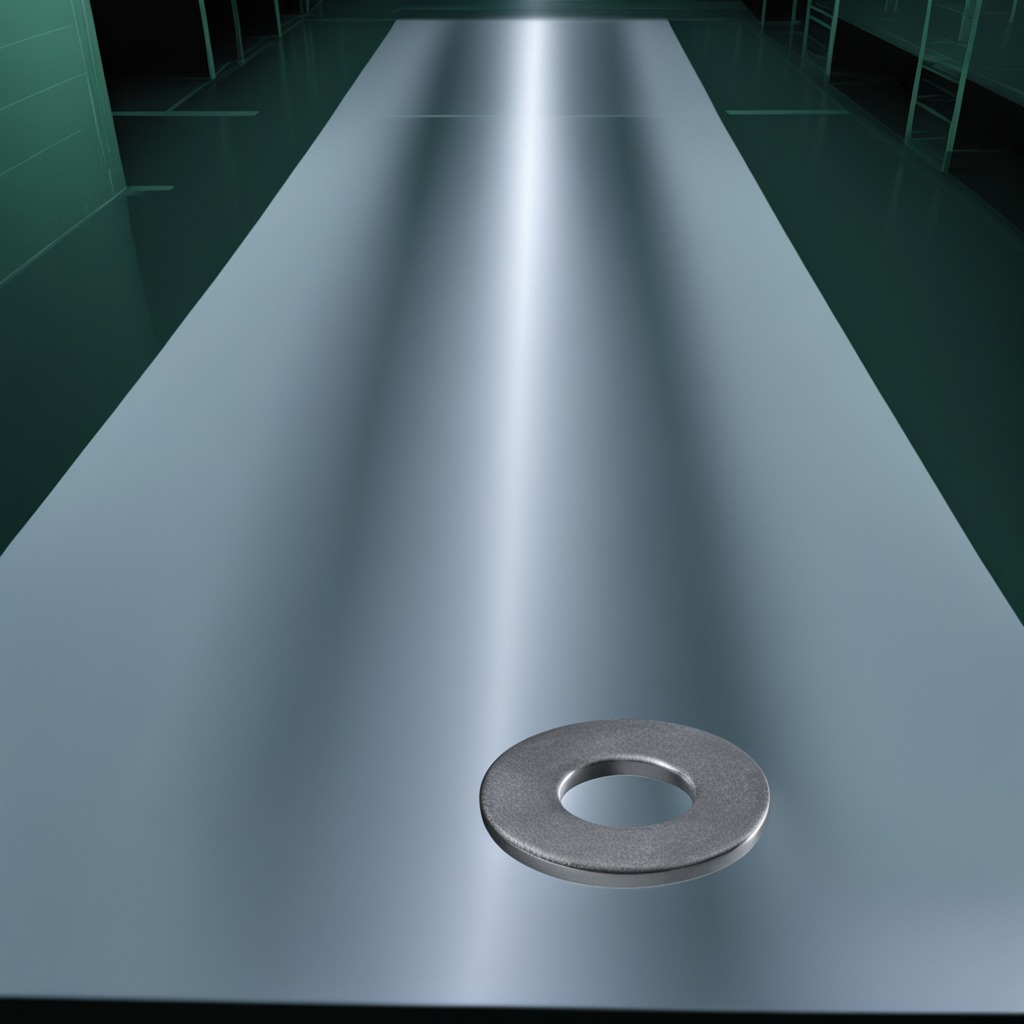
A flat metal washer is lying on the clean empty table in a railway signal maintenance room.